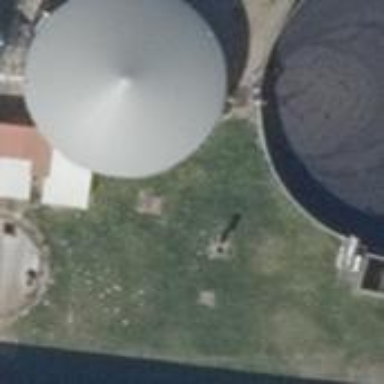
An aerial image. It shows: Storage tank with man-made structure.